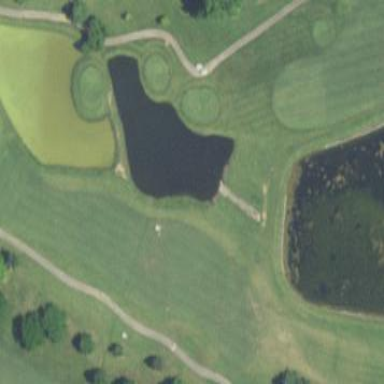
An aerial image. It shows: Scenic golf fairway.